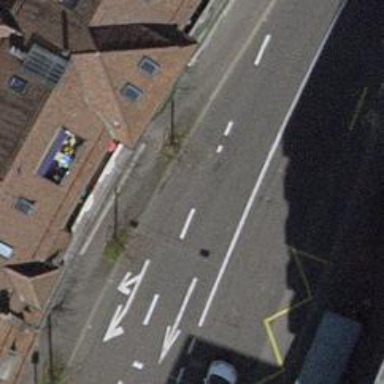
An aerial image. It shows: Bus stop for trolleybuses with designated stop position for public transport.